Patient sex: F
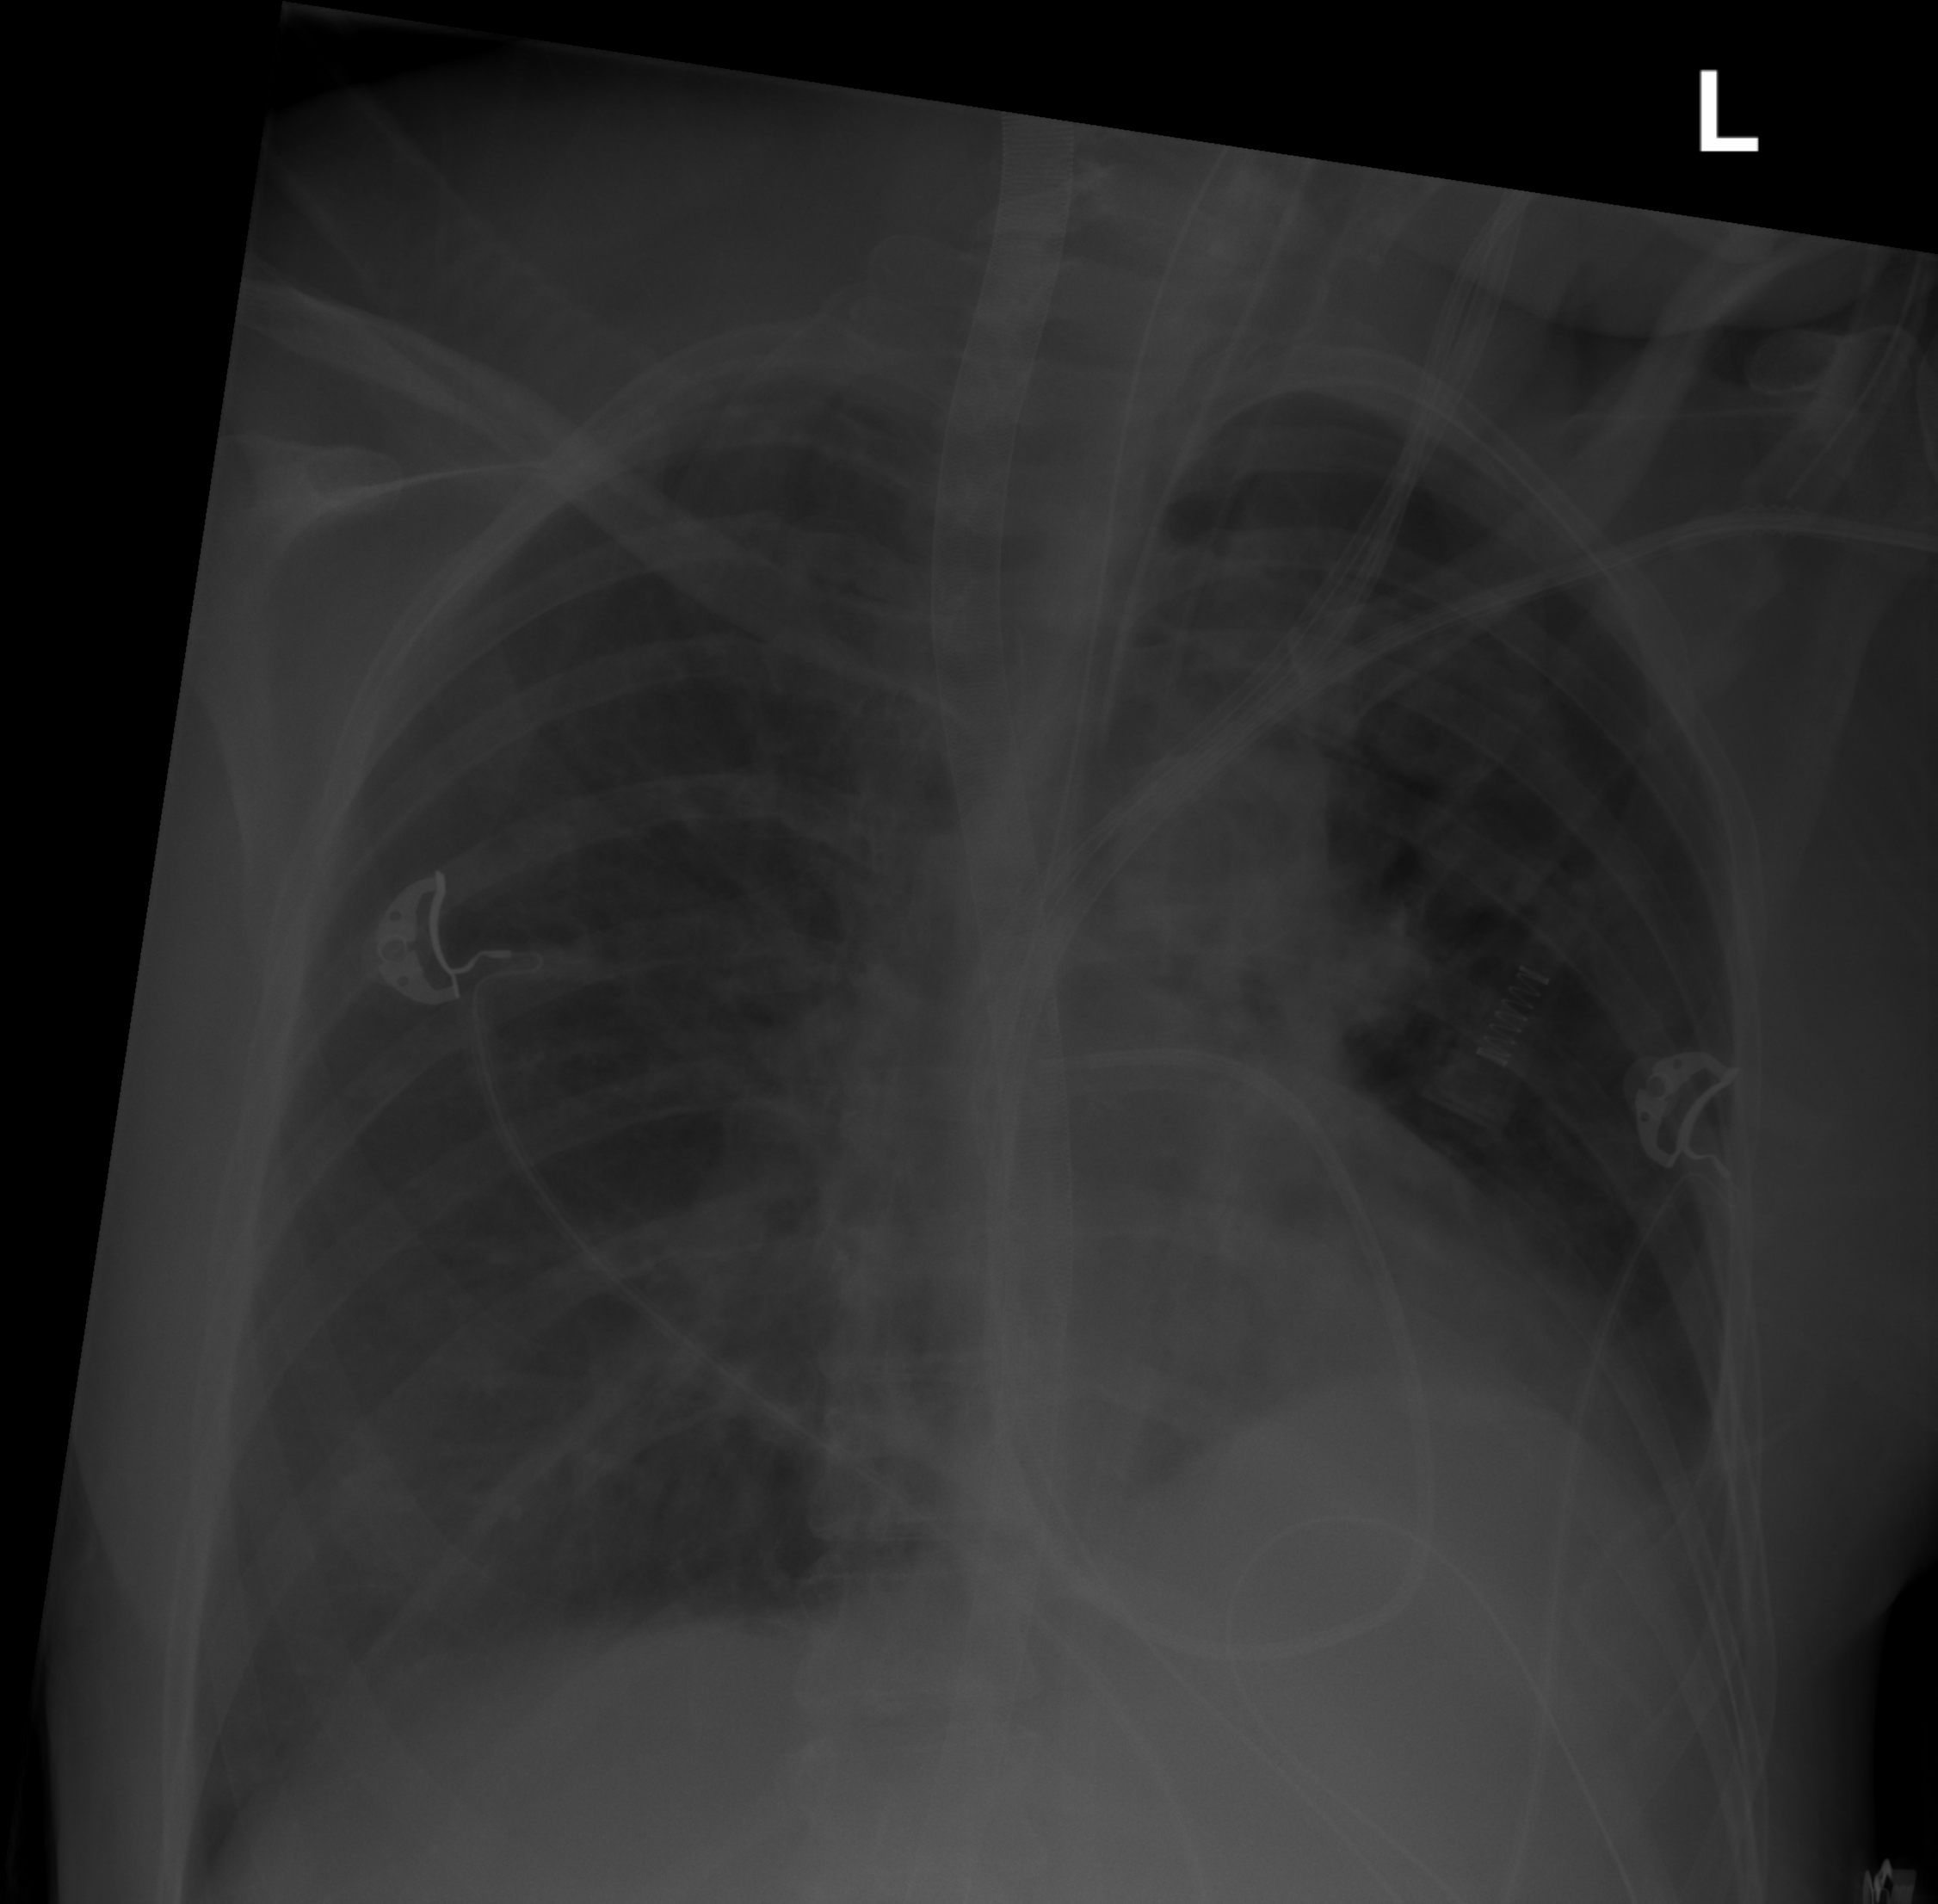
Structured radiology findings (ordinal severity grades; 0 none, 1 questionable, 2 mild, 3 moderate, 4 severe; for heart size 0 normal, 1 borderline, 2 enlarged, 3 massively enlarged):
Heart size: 0
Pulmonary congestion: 0
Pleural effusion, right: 0
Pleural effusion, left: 0
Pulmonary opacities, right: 0
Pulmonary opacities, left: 0
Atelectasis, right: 0
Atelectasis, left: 0